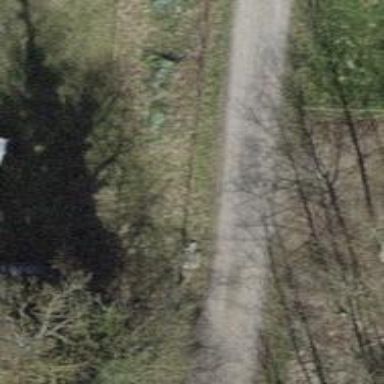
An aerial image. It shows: Unclassified road with pebblestone surface.